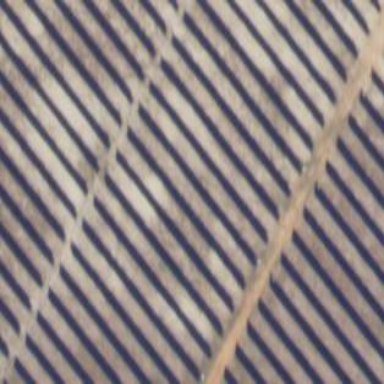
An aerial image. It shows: Solar power generator with photovoltaic panels.